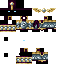
A female skeleton skin with dark skin, wearing brown helmet dressed in a purple robe top and brown pants, featuring a closed mouth.